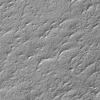
Atmospheric dust classification: not_dusty